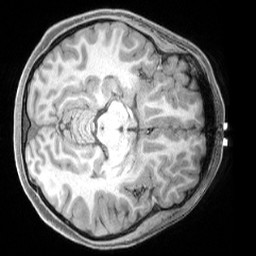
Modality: T1w
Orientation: axial
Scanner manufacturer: siemens
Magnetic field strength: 3 T
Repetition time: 2.4 s
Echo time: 0.00224 s